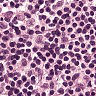
Metastatic tissue present: no